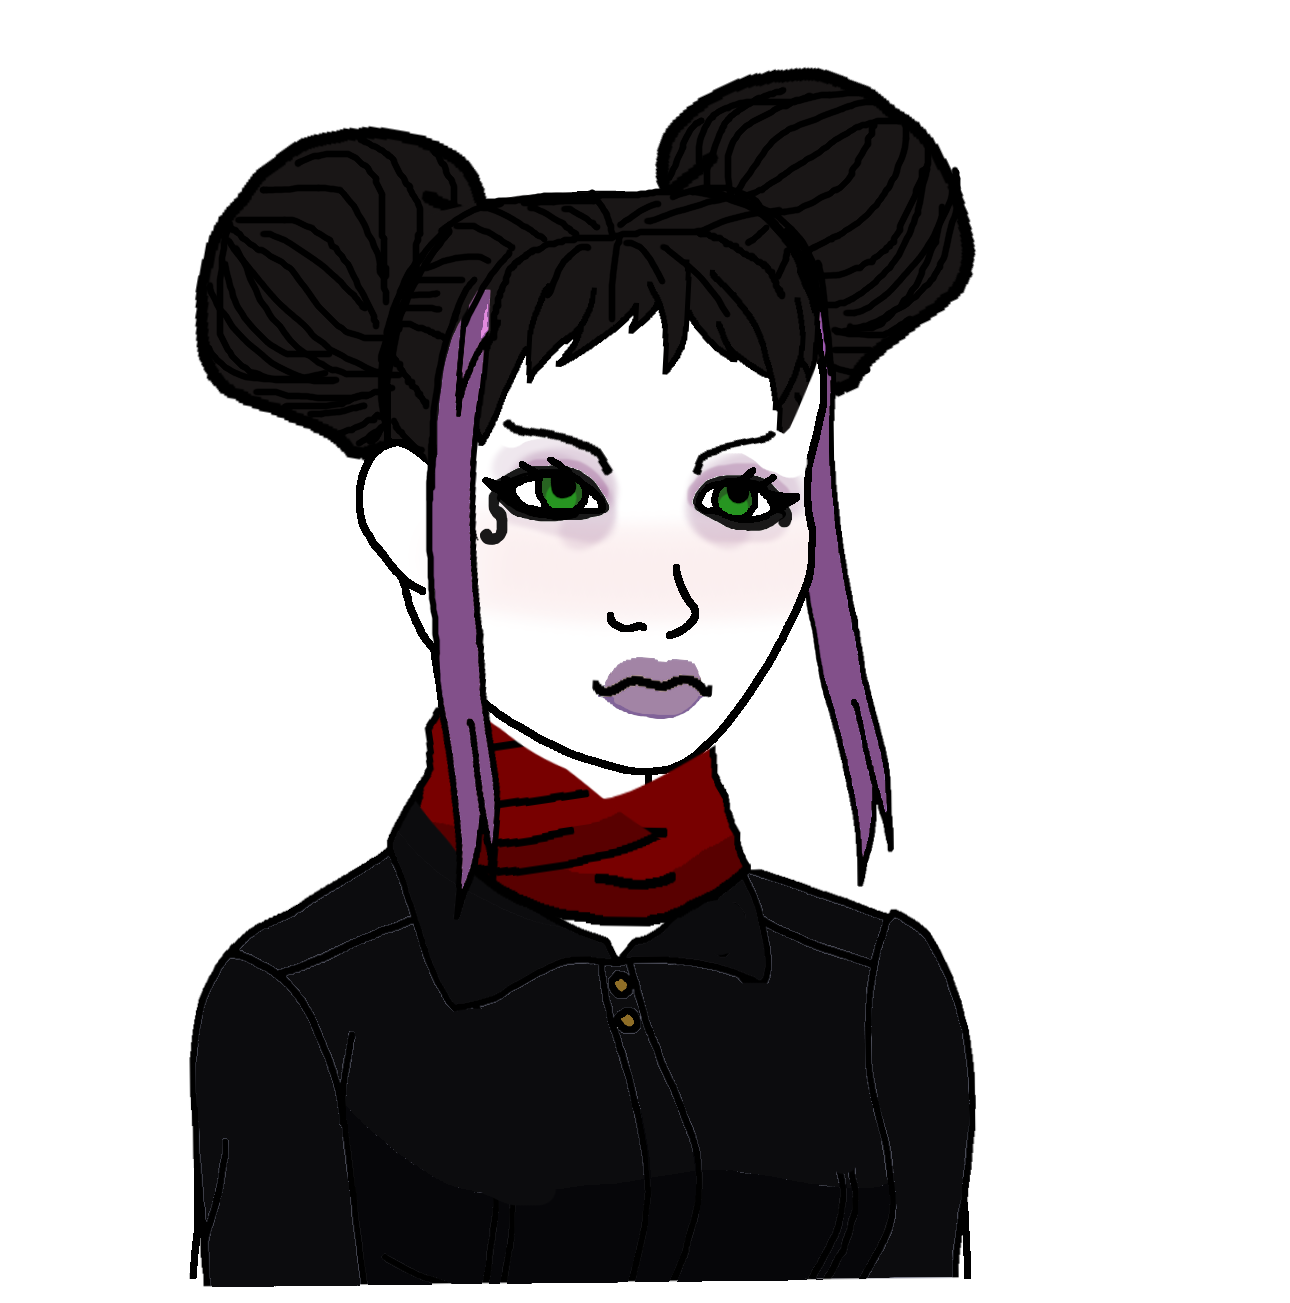
Label: 5_Doomer_Girl